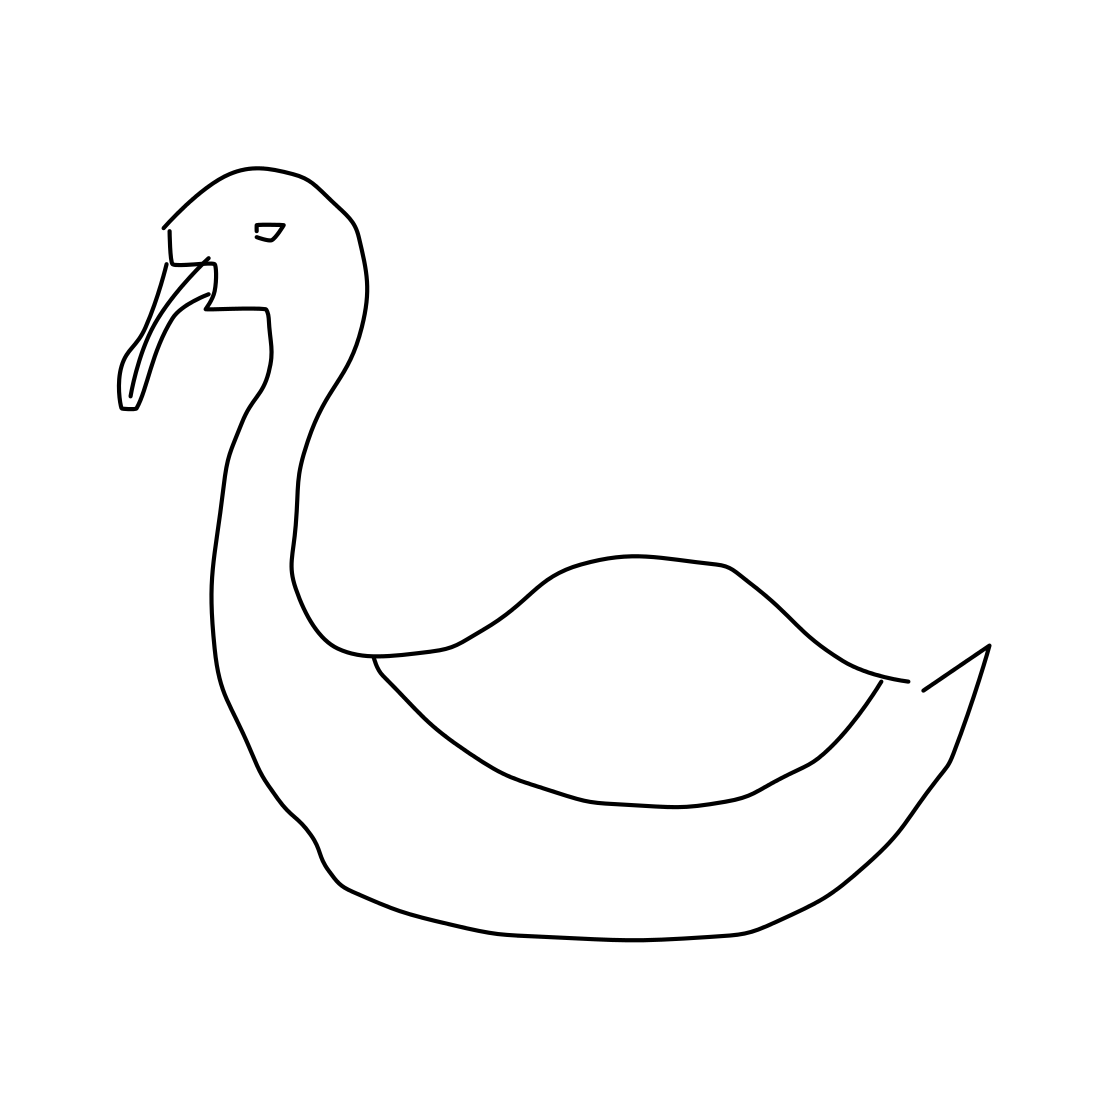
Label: duck